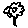
Label: flower